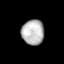
Tissue: lung
Cell type: Epithelial cells
Senescence score: 0.2009
Nuclear area (px): 550
Mean DAPI intensity: 182.987